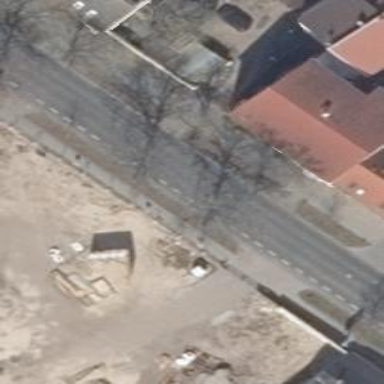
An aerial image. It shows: Tertiary road with asphalt surface. It has separate cycle lane on the left side and sidewalks on both sides.